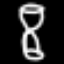
Label: hourglass